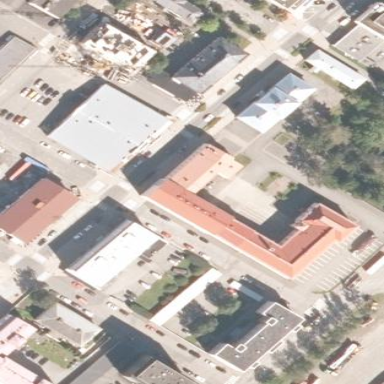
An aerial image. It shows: Building.